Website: apple
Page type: address-validator
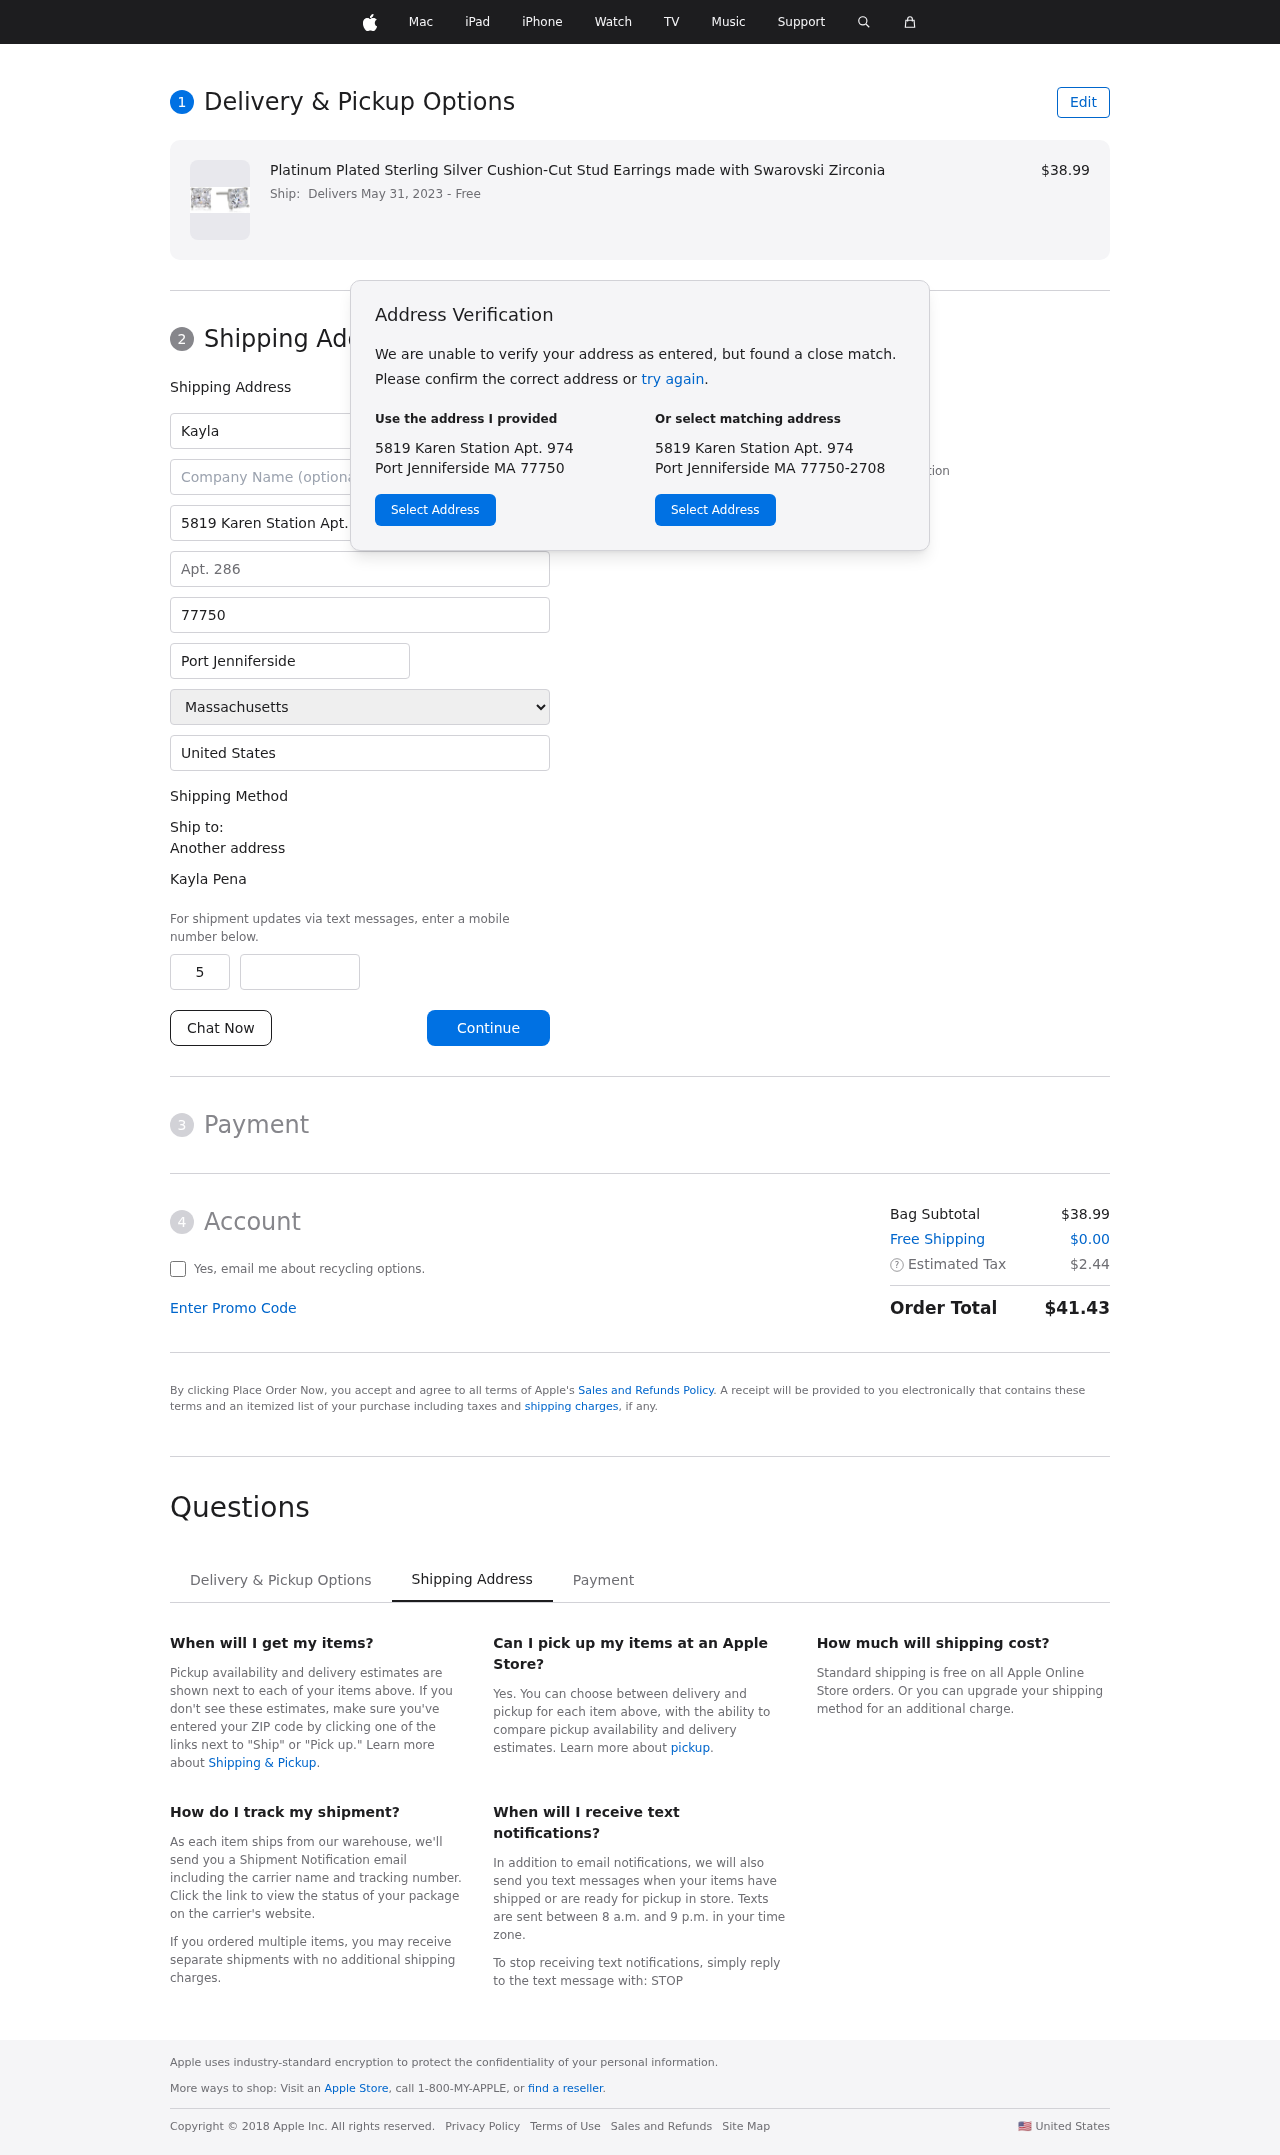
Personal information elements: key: PII_CITY
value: Port Jenniferside
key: PII_COUNTRY
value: United States
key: PII_FIRSTNAME
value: Kayla
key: PII_FULLNAME
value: Kayla Pena
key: PII_LASTNAME
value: Pena
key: PII_PHONE_AREA
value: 539
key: PII_PHONE_SUFFIX
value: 2411
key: PII_POSTCODE
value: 77750
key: PII_STATE
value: Massachusetts
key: PII_STREET
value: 5819 Karen Station Apt. 974
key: PII_STREET2
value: Apt. 286
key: PII_CITY_STATE_ZIP
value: Port Jenniferside MA 77750
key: PII_STATE_ABBR
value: MA
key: PII_POSTCODE_FULL
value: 77750
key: PII_POSTCODE_NUMERIC
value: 77750
Product elements: key: PRODUCT1_NAME
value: Platinum Plated Sterling Silver Cushion-Cut Stud Earrings made with Swarovski Zirconia
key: PRODUCT1_PRICE
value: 38.99
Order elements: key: ORDER_DELIVERY_DATE
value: Delivers May 31, 2023
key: ORDER_SUBTOTAL
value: $38.99
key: ORDER_SHIPPING_COST
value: $0.00
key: ORDER_TAX
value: $2.44
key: ORDER_TOTAL
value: $41.43